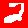
Digit: 2